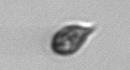
Label: Cryptophyta